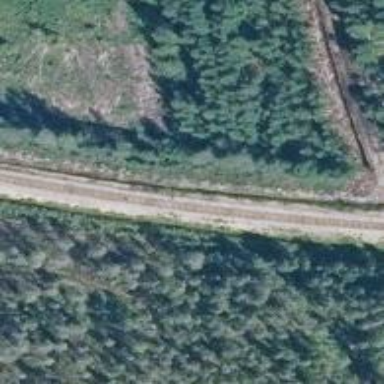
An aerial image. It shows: Railway track classified as Class A.